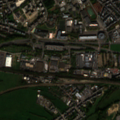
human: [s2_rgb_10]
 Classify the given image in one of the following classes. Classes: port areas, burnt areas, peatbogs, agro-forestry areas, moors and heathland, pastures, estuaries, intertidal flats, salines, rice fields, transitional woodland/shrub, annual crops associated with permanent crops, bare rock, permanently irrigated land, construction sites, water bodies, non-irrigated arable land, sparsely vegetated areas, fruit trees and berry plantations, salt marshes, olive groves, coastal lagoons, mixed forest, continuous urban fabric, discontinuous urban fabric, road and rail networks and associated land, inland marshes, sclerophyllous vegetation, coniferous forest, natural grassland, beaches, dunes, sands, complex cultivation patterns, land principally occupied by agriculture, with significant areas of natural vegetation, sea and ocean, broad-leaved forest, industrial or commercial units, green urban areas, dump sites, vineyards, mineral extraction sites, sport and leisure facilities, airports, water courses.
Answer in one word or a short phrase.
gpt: continuous urban fabric, discontinuous urban fabric, industrial or commercial units, non-irrigated arable land, pastures